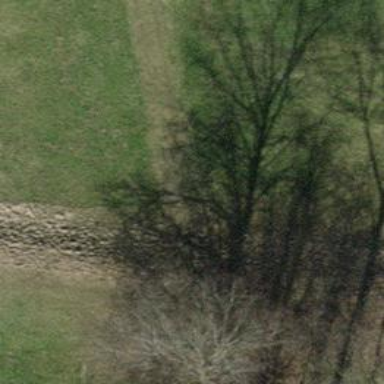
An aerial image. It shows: Unpaved path.